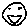
Label: smiley face